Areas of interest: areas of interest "Ministry of Finance Auditorium"
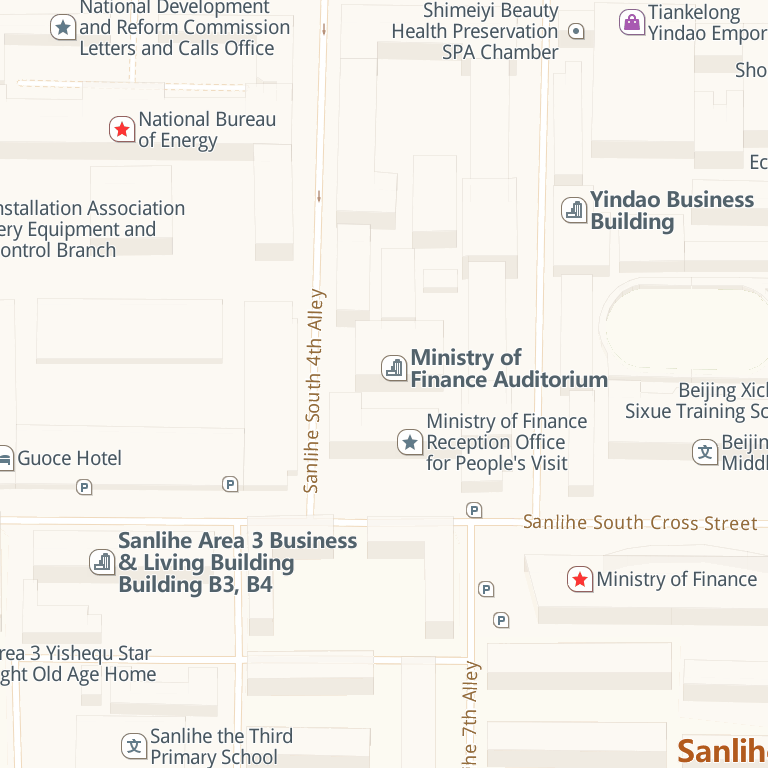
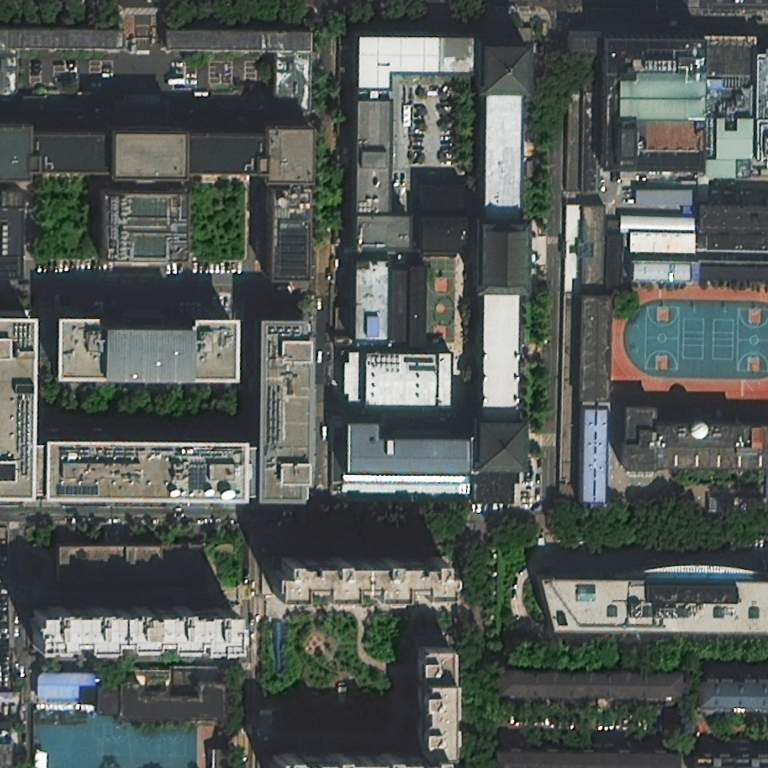